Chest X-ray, AP view. Patient: 62 years old, sex M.
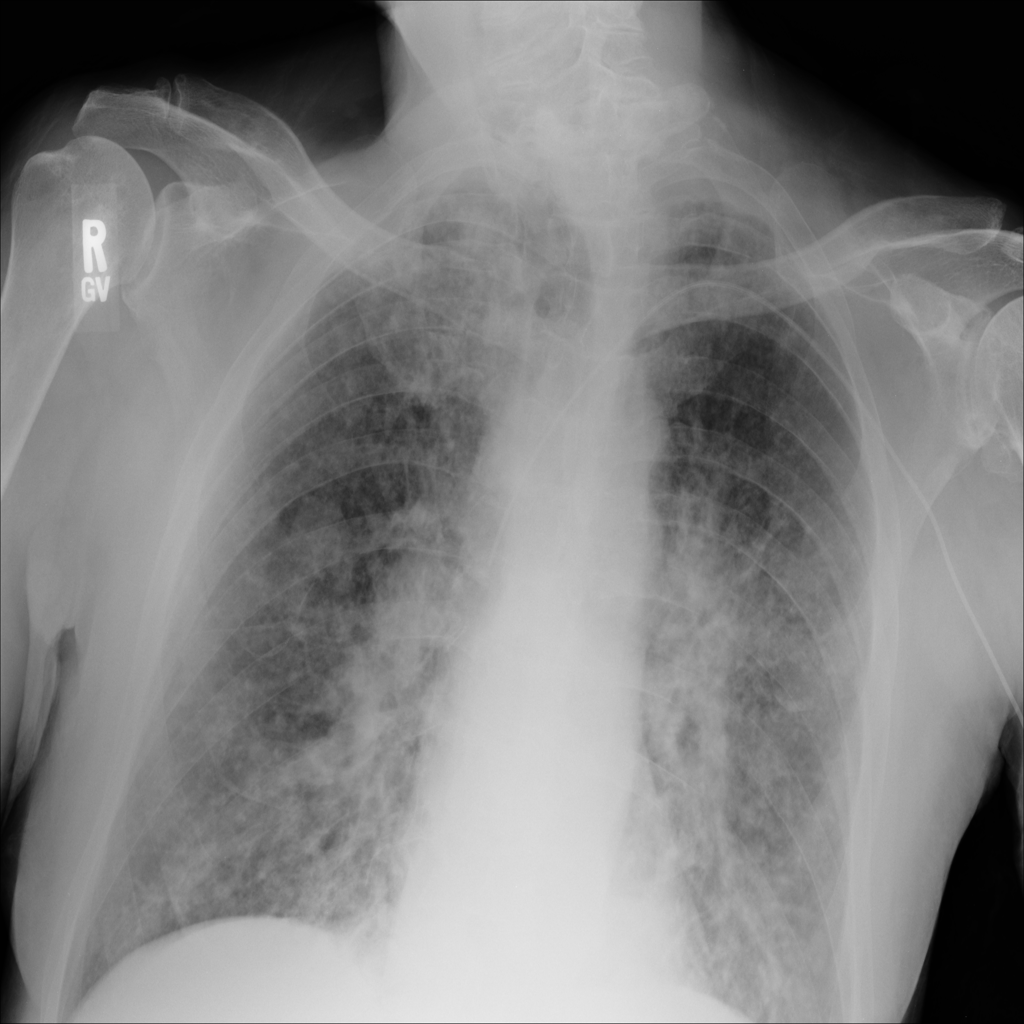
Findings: Effusion, Infiltration, Mass, Nodule